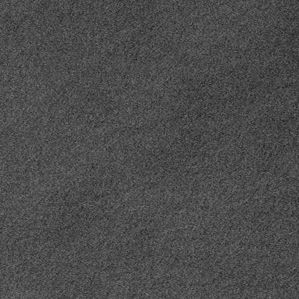
Label: frost